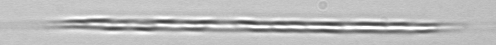
Label: Rhizosolenia